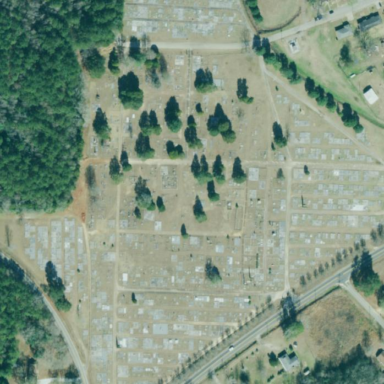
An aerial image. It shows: Cemetery.